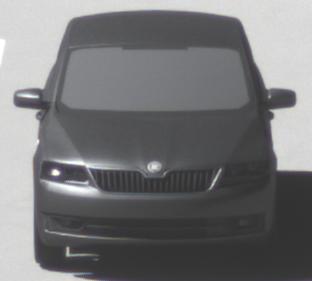
Make: Skoda
Model: Rapid
Detailed model: Rapid 1.2 Active Limousine
Model produced from: 2012/10
Model produced until: 2015/04
Doors: 5
Color: gray
Road condition: dry road
Daytime: midday
Contrast: high contrast